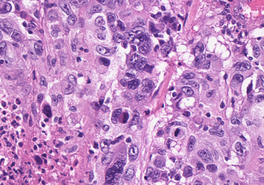
Tumor epithelial tissue: yes
Tumor-associated stroma tissue: yes
Normal tissue: no